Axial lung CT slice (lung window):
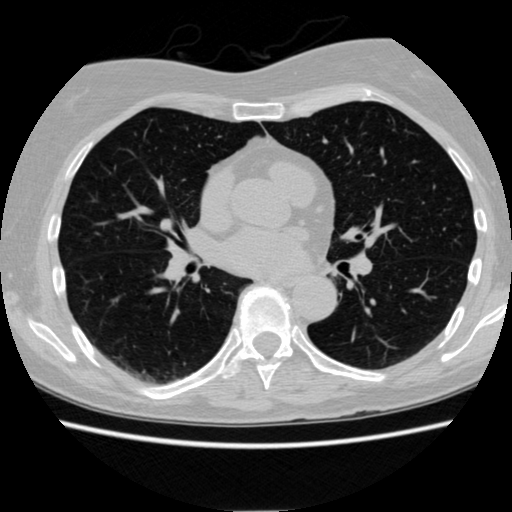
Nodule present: no